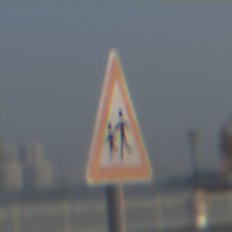
Verkehrszeichen: KinderRechts
Umgebung: Outdoor, Urban
Tageszeit: SunriseSunset
Wetter: Clear
Licht: Natural
Jahreszeit: NotSpecified
Kontrast: MediumContrast